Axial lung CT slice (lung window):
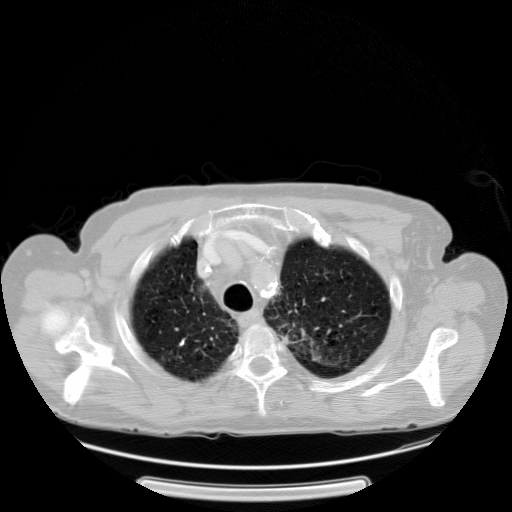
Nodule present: yes
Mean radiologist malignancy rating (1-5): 3